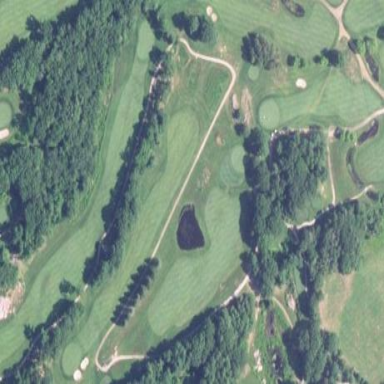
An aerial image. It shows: Grassy area designated as golf tee.